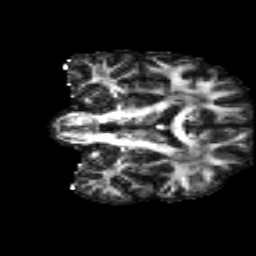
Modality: FA
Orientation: coronal
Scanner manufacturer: siemens
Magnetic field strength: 3 T
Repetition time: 4.16 s
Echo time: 0.0806 s